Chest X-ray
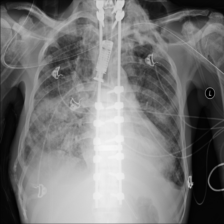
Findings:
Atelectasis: negative
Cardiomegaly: negative
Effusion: negative
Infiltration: positive
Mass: negative
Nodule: positive
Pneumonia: negative
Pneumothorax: negative
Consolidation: negative
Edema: negative
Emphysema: negative
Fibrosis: negative
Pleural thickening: negative
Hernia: negative